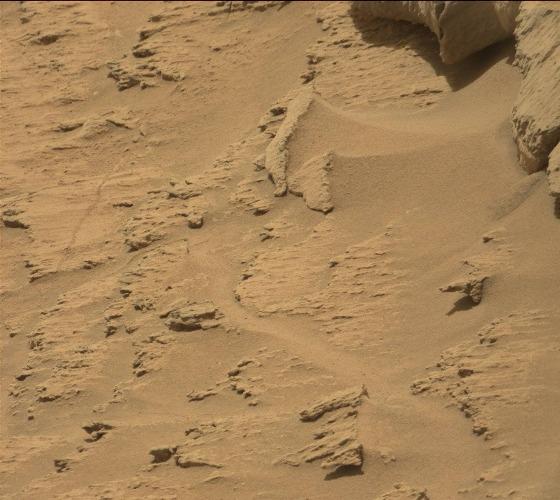
Terrain classes present: Bedrock, Gravel / Sand / Soil, Rock, Shadow